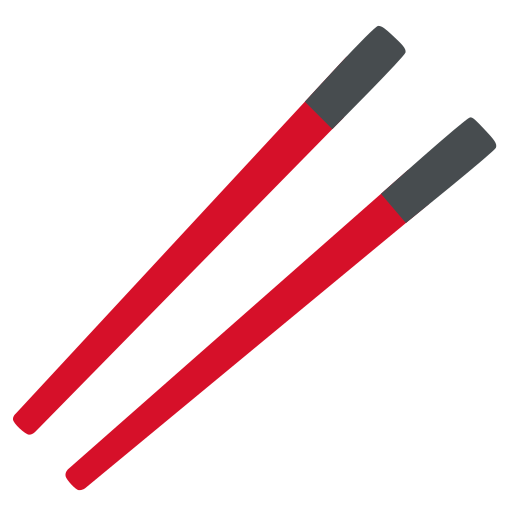
Emoji: 🥢